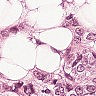
Metastatic tissue present: yes